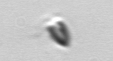
Label: Pyramimonas